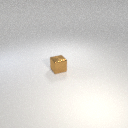
small brown metal cube